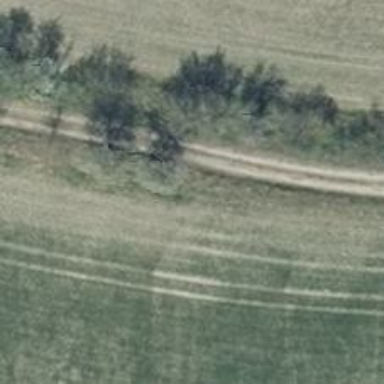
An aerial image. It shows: Row of deciduous broadleaved trees.